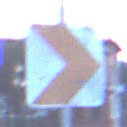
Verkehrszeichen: RichtungstafelnInKurvenKleinLinks
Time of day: Dawn
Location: Outdoor (Urban)
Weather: PartlyCloudy
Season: NotSpecified
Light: Natural